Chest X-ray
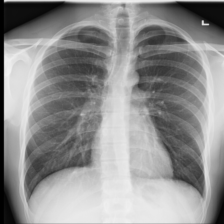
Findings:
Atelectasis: negative
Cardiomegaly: negative
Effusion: negative
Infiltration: negative
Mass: negative
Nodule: negative
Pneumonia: negative
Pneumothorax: negative
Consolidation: negative
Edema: negative
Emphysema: negative
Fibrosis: negative
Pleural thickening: negative
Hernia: negative